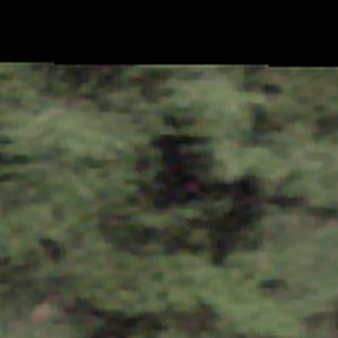
Label: other